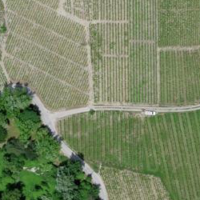
EUNIS habitat code: 40
Species observed at this site:
Sambucus nigra